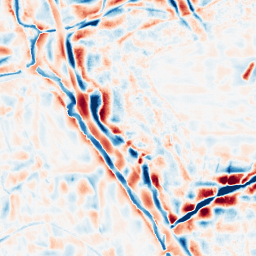
Category: wavelet
Decomposition family: wavelet_dwt
Decomposition parameters: wavelet: coif2
level: 4
Upsampling method: sinc_hamming
Upsampling parameters: scale: 2
kernel_size: 4
Upsampling scale: 2